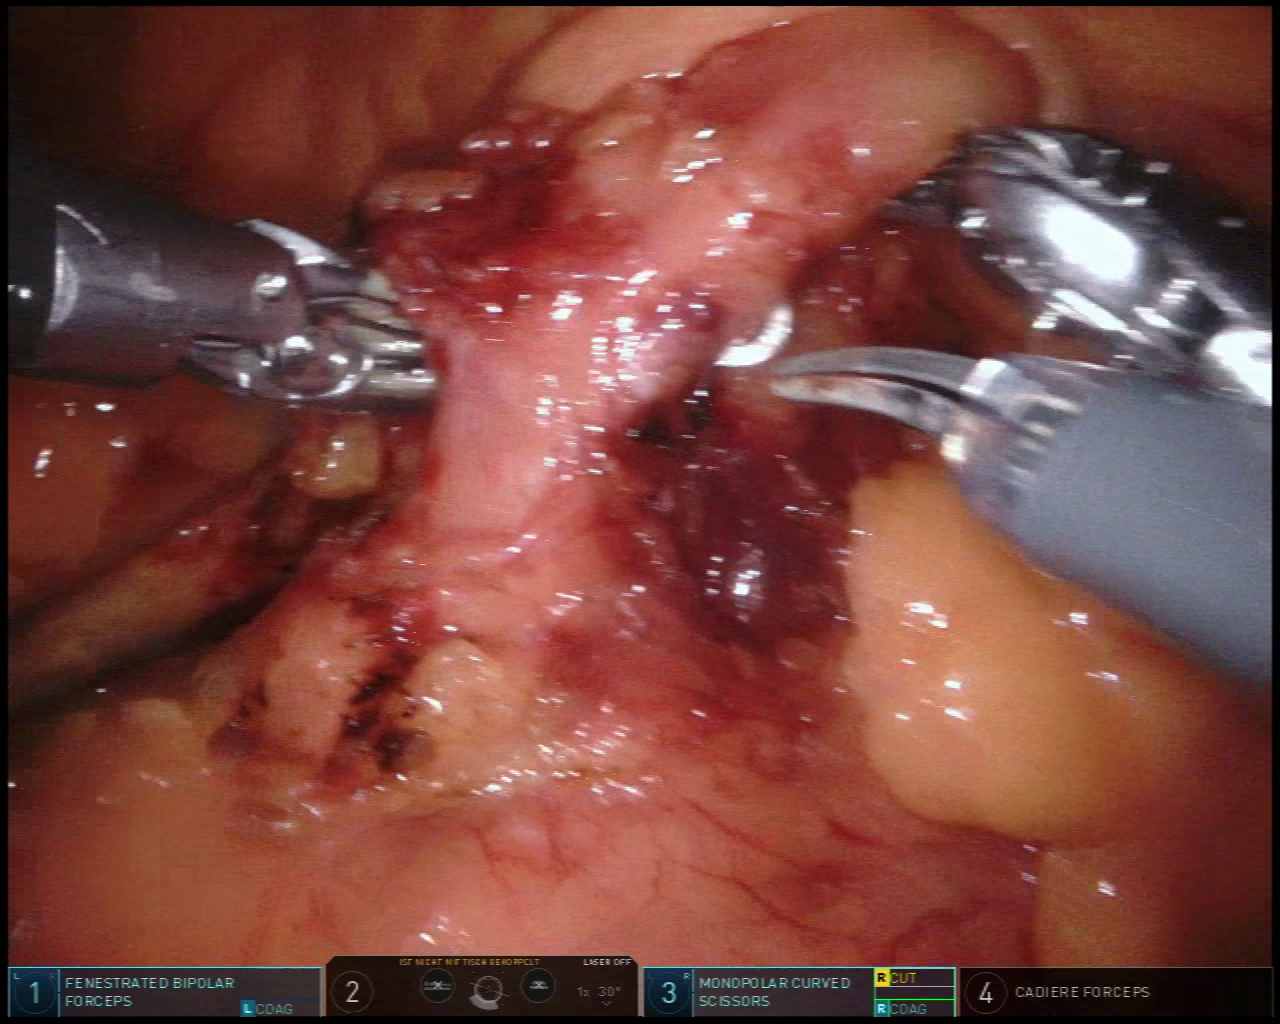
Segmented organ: inferior_mesenteric_artery
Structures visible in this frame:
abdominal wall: no
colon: no
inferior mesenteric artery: yes
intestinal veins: no
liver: no
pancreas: no
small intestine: no
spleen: no
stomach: no
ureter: no
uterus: no
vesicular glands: no